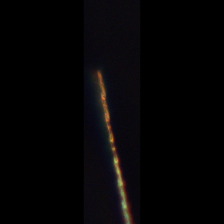
Taxon: Psuedo-nitzschia
Group: Diatoms